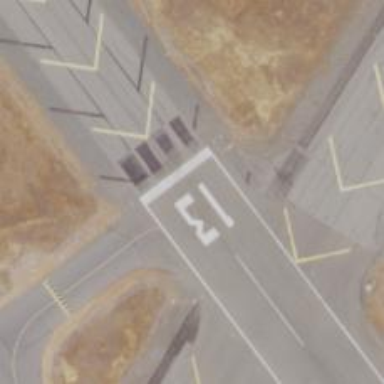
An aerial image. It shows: View of taxiway at the airport.